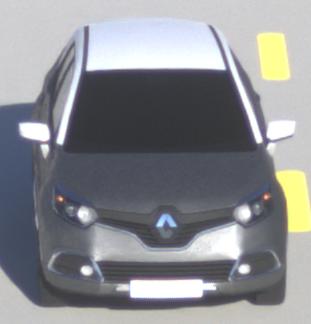
Make: Renault
Model: Captur ENERGY TCe 90
Detailed model: Captur (I)
Model produced from: 2013/06
Model produced until: 2015/05
Doors: 5
Color: gray
Road condition: dry road
Daytime: sunrise or sunset
Contrast: medium contrast